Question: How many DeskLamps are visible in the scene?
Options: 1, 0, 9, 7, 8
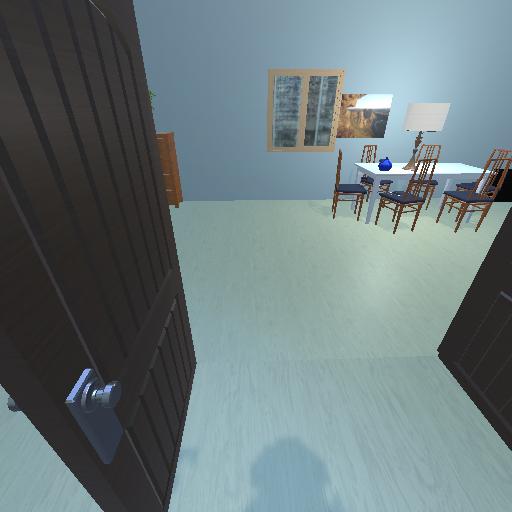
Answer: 1